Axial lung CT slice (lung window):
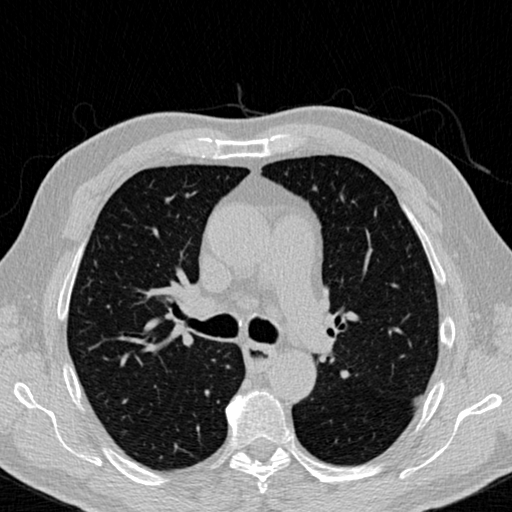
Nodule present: no